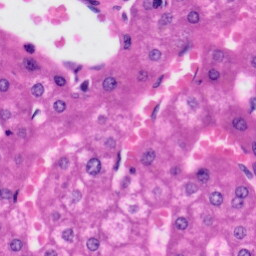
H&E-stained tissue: Liver